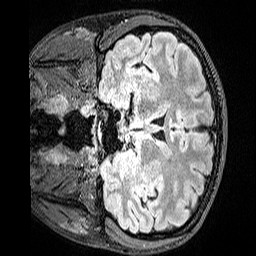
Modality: FLAIR
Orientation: coronal
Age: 21
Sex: female
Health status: healthy
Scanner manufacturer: siemens
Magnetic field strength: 3 T
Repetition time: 5 s
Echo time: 0.388 s